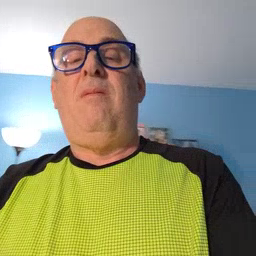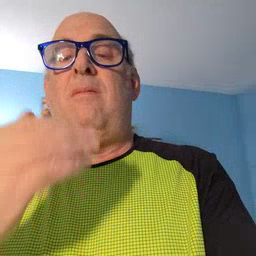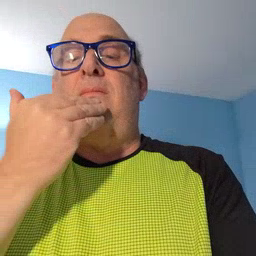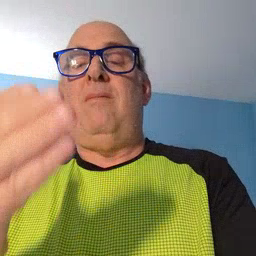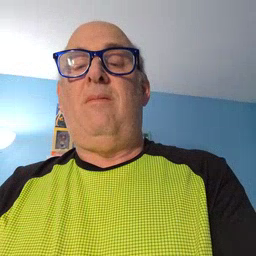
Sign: thankyou